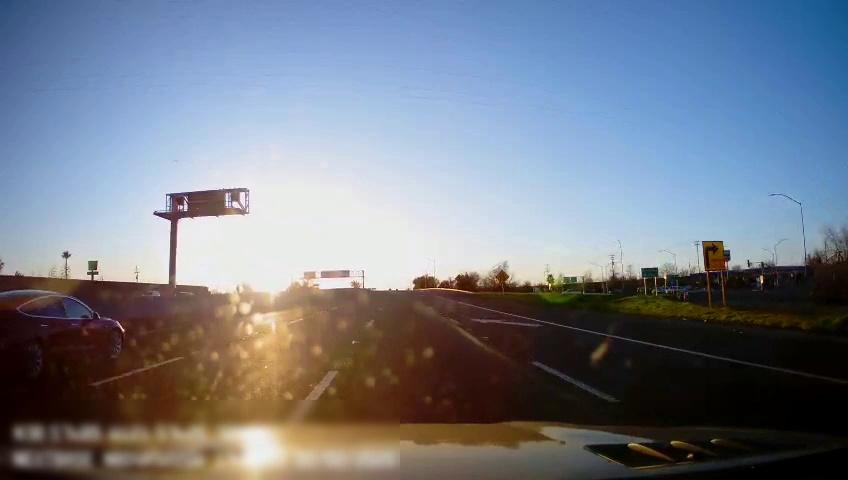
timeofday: Day
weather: Sunny
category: Drivable Space
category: Vehicles | Car
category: Vehicles | SUV
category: Vehicles | SUV
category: Vehicles | SUV
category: Vehicles | Car
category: Vehicles | Car
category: Drivable Space
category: Lanes | Alternate Lane
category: Lanes | Current Lane
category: Lanes | Current Lane
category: Lanes | Current Lane
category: Lanes | Current Lane
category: Traffic | Signs
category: Traffic | Signs
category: Traffic | Signs